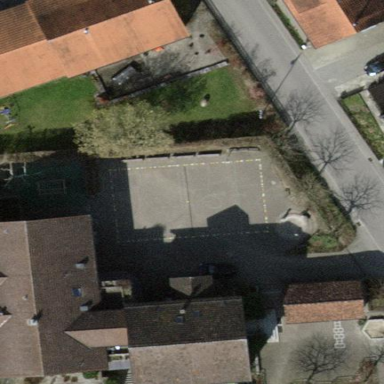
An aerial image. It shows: School.